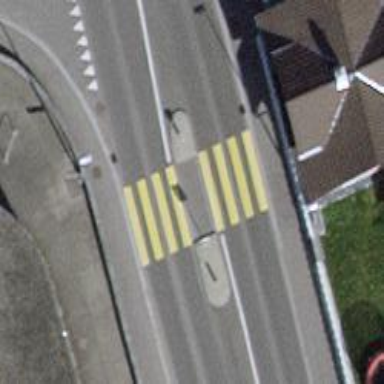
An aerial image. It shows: Uncontrolled zebra crossing on the road.